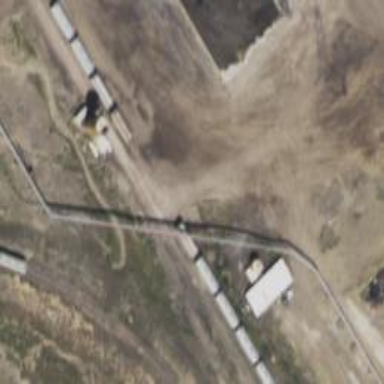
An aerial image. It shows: Railway siding with rails.